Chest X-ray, PA view. Patient: 61 years old, sex M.
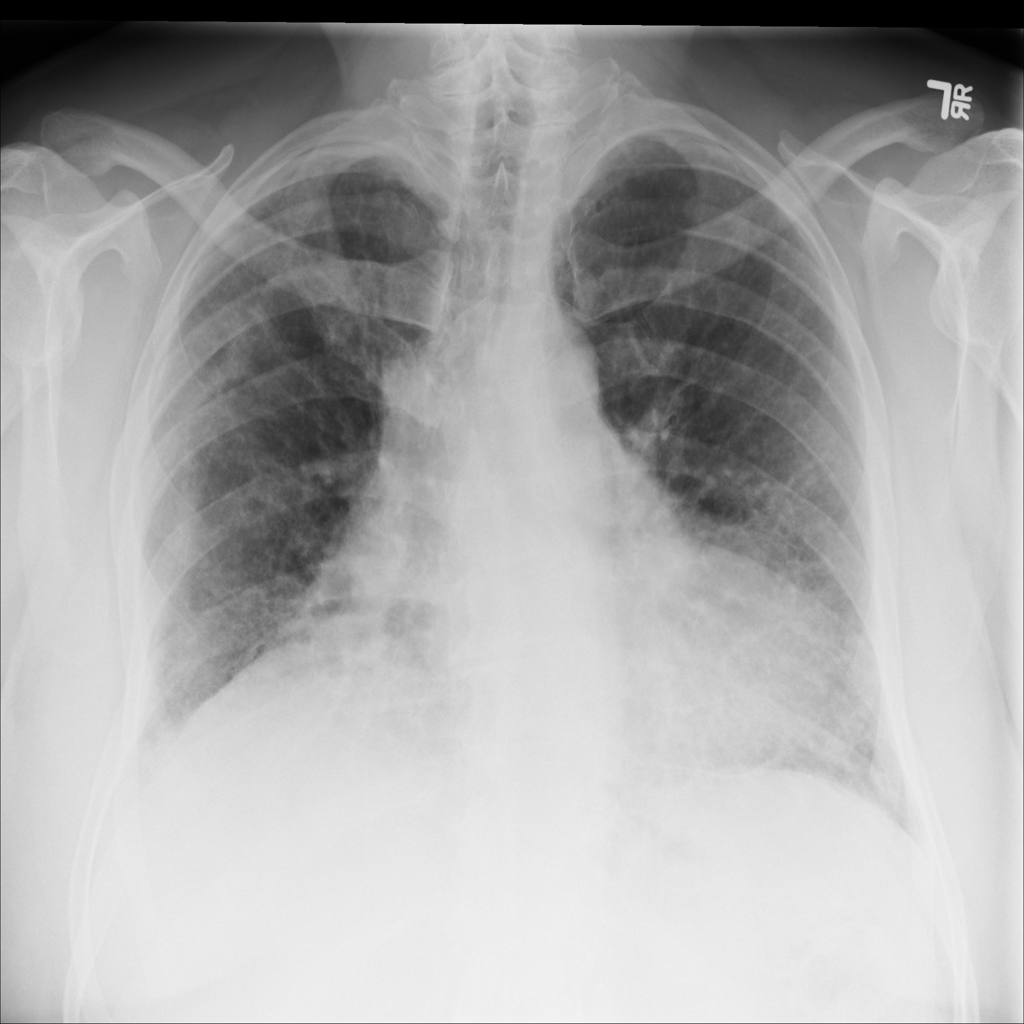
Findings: Fibrosis, Infiltration